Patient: sex F, age 26
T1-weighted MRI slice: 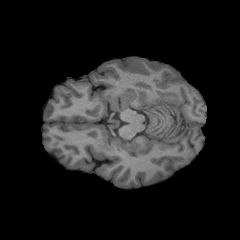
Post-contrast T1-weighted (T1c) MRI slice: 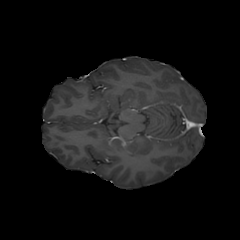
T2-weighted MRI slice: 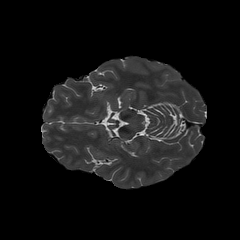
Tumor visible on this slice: no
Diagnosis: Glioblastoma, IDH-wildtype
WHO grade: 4